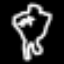
Label: frog